Question: i created an iPad application, in which navigation is not working,
for example on click of cell of tableView, it should navigate to new view.
code snippet for the same:
'''
-(void)applicationDidFinishLaunching:(UIApplication *)application {
UINavigationController *navController = [[UINavigationController alloc] initWithRootViewController:viewController];
[window addSubview:navController.view];
[window addSubview:viewController.view];
[window makeKeyAndVisible];
}
'''
After this i am creating UIViewControllerSubclass, .
Inside this file i am performing some operation,and finally in my
'''
-(void)tableView:(UITableView *)tableView didSelectRowAtIndexPath:(NSIndexPath *)indexPath {
crollnext *crollController =[[crollnext alloc]initWithNibName:@"crollView" bundle:nil];
[self.navigationController pushViewController:crollController animated:YES];
[crollController changeProductText:[tableData objectAtIndex:indexPath.row]];
}
}
'''
Have i made any mistake in code ?
here is a screenshot

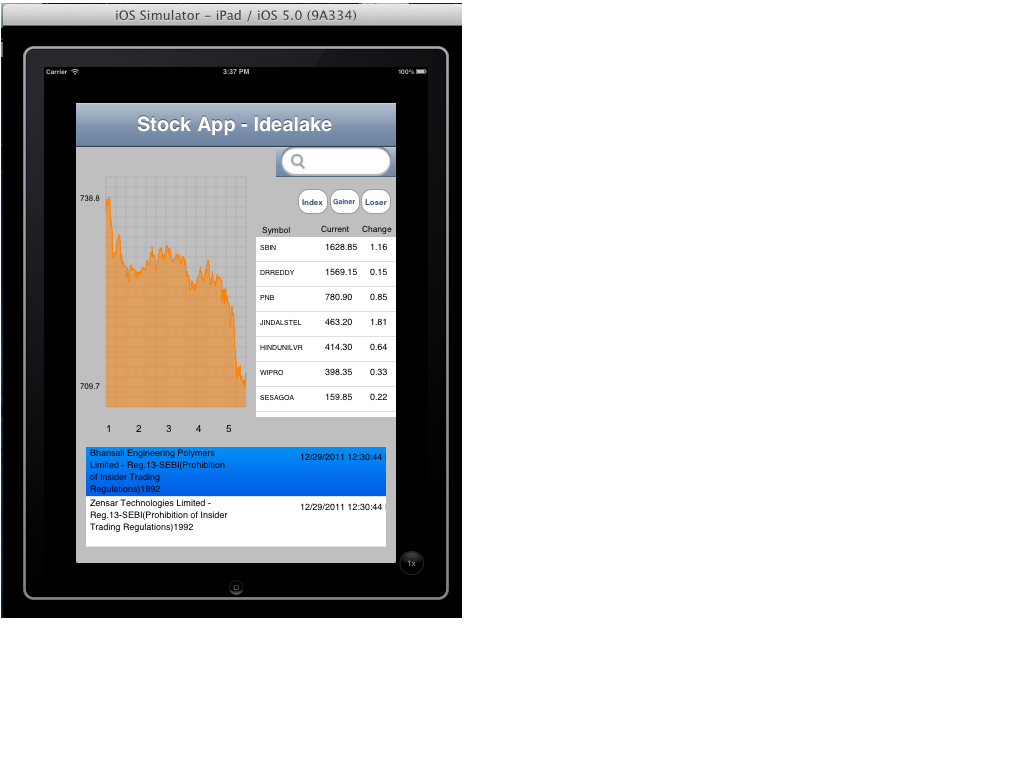
Answer: '''
[window addSubview:navController.view];
[window addSubview:viewController.view];
'''
Notice that you are adding your viewController.view on top of the window's stack of views, after adding your navController.view. What you should do is something like this:
'''
UINavigationController navController=[[UINavigationController alloc] initWithRootViewController:viewController];
[window addSubview:navController.view];
'''
The navController, for itself its nothing. You need to fill it with something (in this case your viewController as the rootViewController.